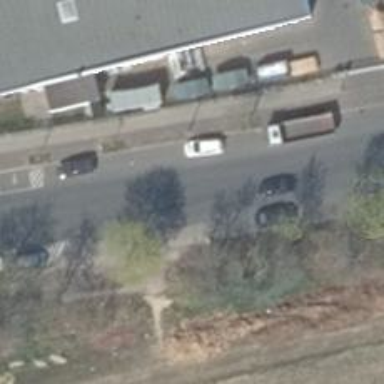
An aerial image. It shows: Public transport stop position.